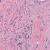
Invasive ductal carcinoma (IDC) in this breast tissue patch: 1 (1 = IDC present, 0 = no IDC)